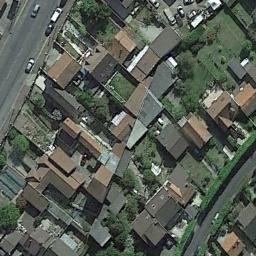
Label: dense_residential